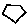
Label: hexagon